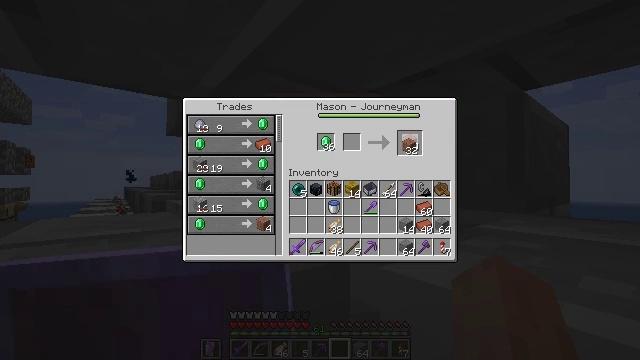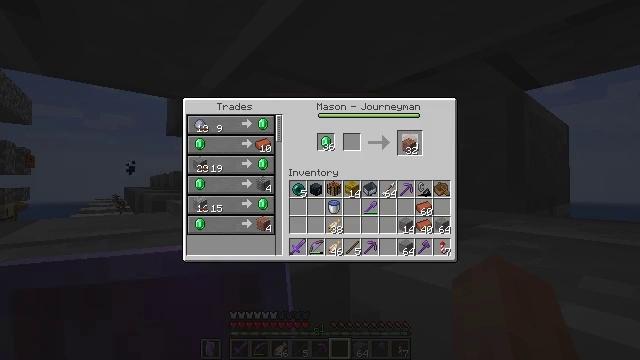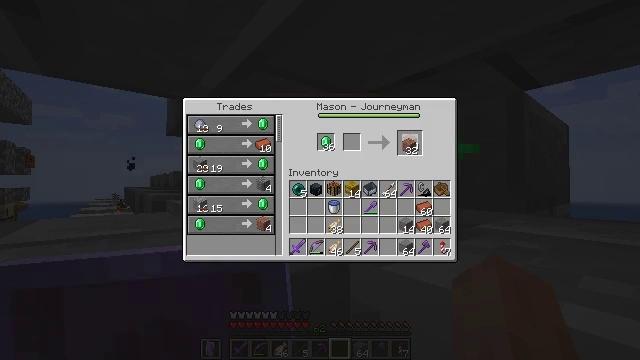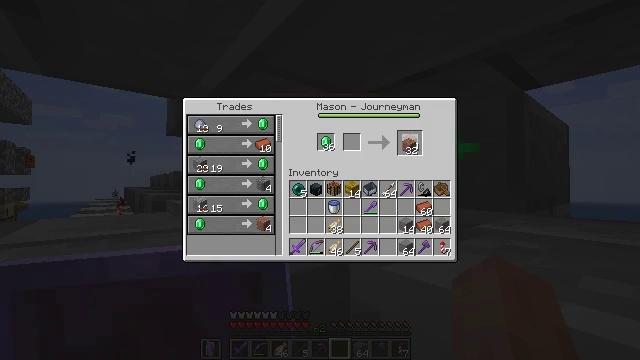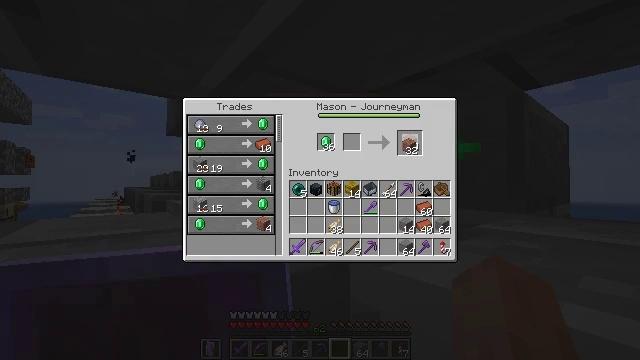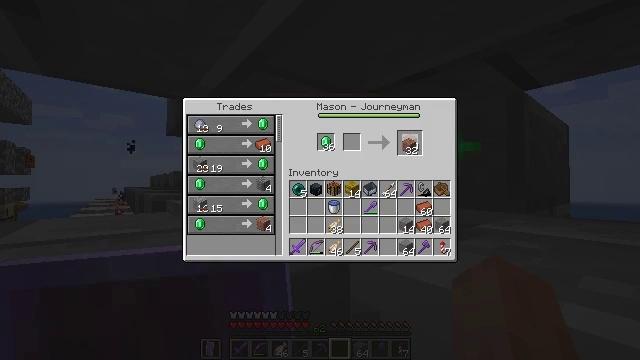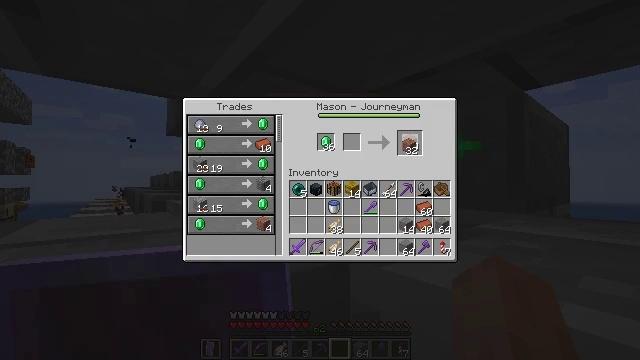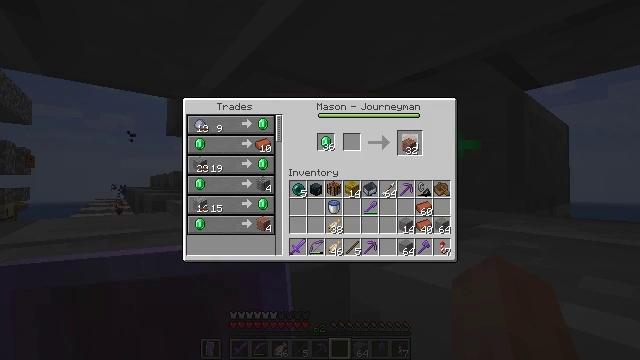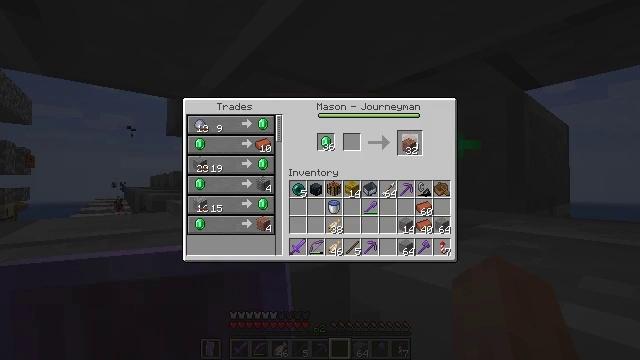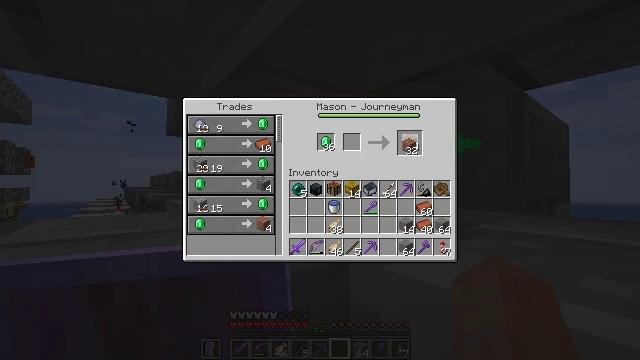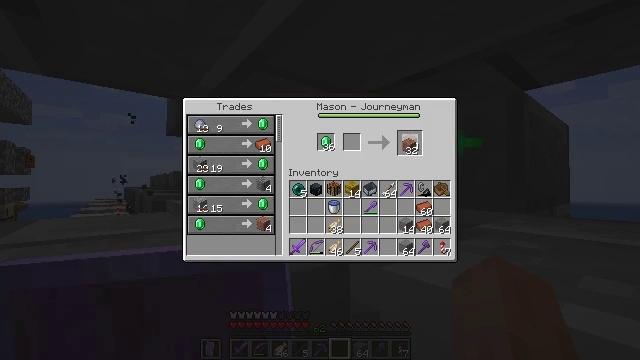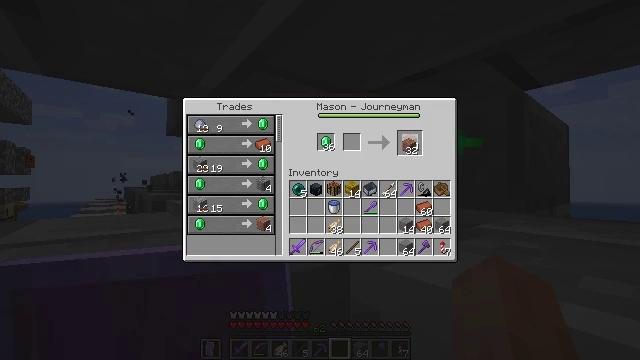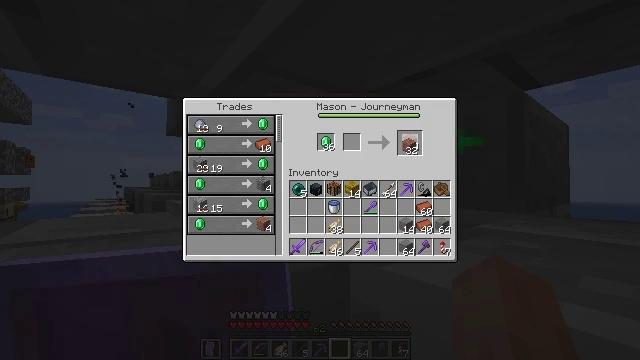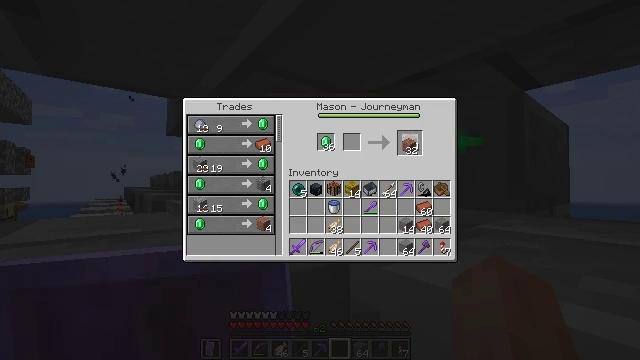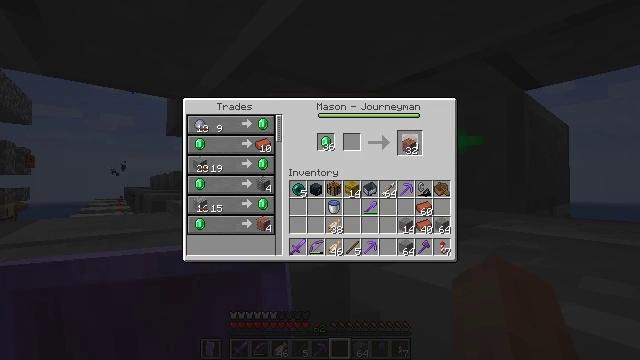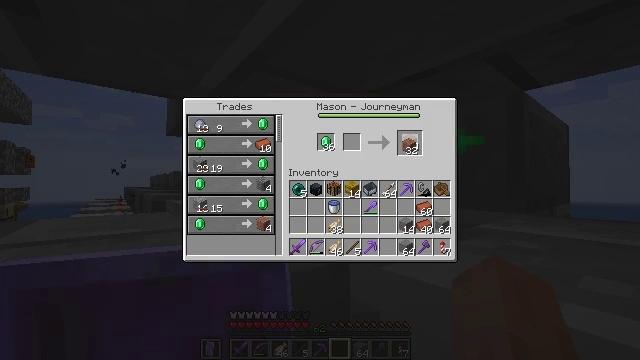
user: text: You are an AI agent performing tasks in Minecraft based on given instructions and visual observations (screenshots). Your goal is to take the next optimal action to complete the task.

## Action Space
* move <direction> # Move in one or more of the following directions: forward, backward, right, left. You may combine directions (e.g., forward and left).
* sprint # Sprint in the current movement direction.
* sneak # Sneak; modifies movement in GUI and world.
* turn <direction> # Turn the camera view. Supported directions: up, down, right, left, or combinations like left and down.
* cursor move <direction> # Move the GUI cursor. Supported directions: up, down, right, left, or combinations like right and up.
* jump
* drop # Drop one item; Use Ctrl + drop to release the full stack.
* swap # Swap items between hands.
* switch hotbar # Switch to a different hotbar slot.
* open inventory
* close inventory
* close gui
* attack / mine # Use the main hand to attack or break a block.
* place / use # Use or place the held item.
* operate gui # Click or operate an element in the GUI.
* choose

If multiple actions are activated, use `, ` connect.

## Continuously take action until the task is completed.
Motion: motion action
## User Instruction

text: craft item lime terracotta
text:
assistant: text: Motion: no_op
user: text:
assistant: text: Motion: no_op
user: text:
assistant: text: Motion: no_op
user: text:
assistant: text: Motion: no_op
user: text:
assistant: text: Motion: no_op
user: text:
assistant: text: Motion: no_op
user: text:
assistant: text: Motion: no_op
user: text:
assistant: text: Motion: no_op
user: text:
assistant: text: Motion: no_op
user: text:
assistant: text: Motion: no_op
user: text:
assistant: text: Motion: no_op
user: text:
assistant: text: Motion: no_op
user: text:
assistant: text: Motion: no_op
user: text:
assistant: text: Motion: no_op
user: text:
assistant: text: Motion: no_op
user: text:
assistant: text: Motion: no_op
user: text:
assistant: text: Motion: turn down
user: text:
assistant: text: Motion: turn down
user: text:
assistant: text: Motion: no_op
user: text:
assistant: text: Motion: no_op
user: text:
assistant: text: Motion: no_op
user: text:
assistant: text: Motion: no_op
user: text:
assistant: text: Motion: no_op
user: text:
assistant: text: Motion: no_op
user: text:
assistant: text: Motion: no_op
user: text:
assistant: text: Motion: no_op
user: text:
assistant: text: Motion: no_op
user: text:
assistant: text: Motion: no_op
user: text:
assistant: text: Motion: no_op
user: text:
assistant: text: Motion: no_op